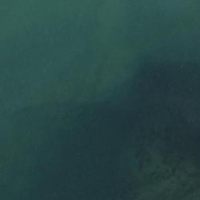
EUNIS habitat code: 14
Species observed at this site:
Podiceps nigricollis
Bucephala clangula